Question: I would like to save and sync contacts with the phone Contacts. The saved contacts from my app should appear under some syncaccount. If the app is uninstalled, then all these contacts should be removed.
After reading the Android documentation, I have created a SyncAdapter and ContentProvider. The only thing that these two are doing now is creating a account. My ContentProvider is yet a dummy.

The first thing I would like to do is manually saving a contact by using my own sync account. The following code I have found on SO is only creating a phone contact without any link to my sync account.
'''
public static boolean insertContact(ContentResolver contactAdder,
String firstName, String mobileNumber) {
ArrayList<ContentProviderOperation> ops = new ArrayList<ContentProviderOperation>();
ops.add(ContentProviderOperation
.newInsert(ContactsContract.RawContacts.CONTENT_URI)
.withValue(ContactsContract.RawContacts.ACCOUNT_TYPE, null)
.withValue(ContactsContract.RawContacts.ACCOUNT_NAME, null)
.build());
ops.add(ContentProviderOperation
.newInsert(ContactsContract.Data.CONTENT_URI)
.withValueBackReference(ContactsContract.Data.RAW_CONTACT_ID, 0)
.withValue(
ContactsContract.Data.MIMETYPE,
ContactsContract.CommonDataKinds.StructuredName.CONTENT_ITEM_TYPE)
.withValue(
ContactsContract.CommonDataKinds.StructuredName.GIVEN_NAME,
firstName).build());
ops.add(ContentProviderOperation
.newInsert(ContactsContract.Data.CONTENT_URI)
.withValueBackReference(ContactsContract.Data.RAW_CONTACT_ID, 0)
.withValue(
ContactsContract.Data.MIMETYPE,
ContactsContract.CommonDataKinds.Phone.CONTENT_ITEM_TYPE)
.withValue(ContactsContract.CommonDataKinds.Phone.NUMBER,
mobileNumber)
.withValue(ContactsContract.CommonDataKinds.Phone.TYPE,
Phone.TYPE_MOBILE).build());
try {
contactAdder.applyBatch(ContactsContract.AUTHORITY, ops);
} catch (Exception e) {
return false;
}
return true;
}
'''
How can I save a contact from my app under my own syncaccount so you can see my app logo in the Contacts list?
It's kinda hard to find some information about it on internet. Most resuls are about exchanging/modifying existing contacts.
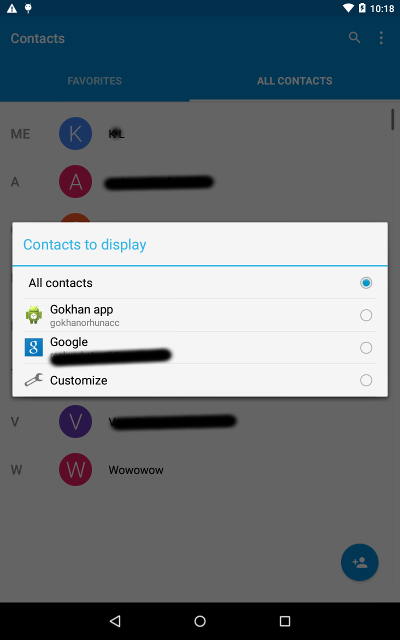
Answer: I have managed to save a contact under my sync account!
I was so close. It was just this giving the account type and name while doing a insert:
'''
ops.add(ContentProviderOperation
.newInsert(ContactsContract.RawContacts.CONTENT_URI)
.withValue(ContactsContract.RawContacts.ACCOUNT_TYPE, MY_ACCOUNT_TYPE)
.withValue(ContactsContract.RawContacts.ACCOUNT_NAME, MY_ACCOUNT_NAME)
.build());
'''